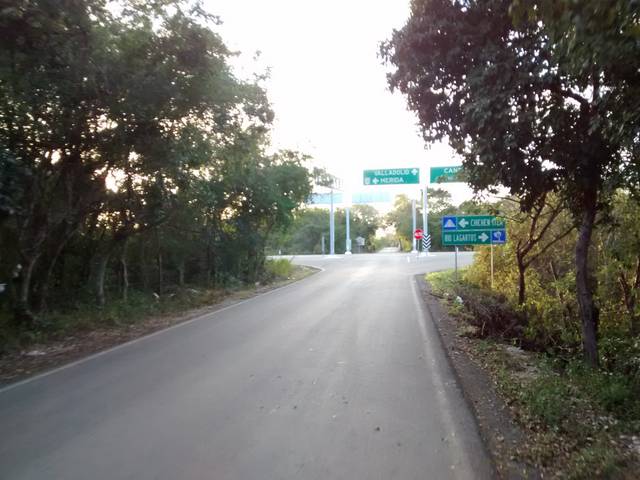
Region: Mexico
Coordinates: 20.681, -88.165